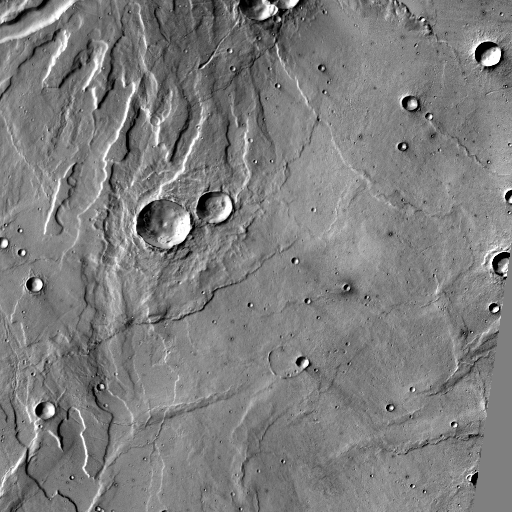
Crater classes present: Background, Other, Layered, Buried